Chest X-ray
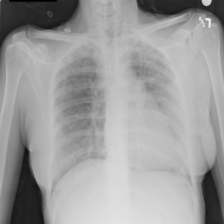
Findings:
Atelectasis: negative
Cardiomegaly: negative
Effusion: negative
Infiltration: negative
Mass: negative
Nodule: negative
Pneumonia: negative
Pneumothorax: negative
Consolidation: negative
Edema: negative
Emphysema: negative
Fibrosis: negative
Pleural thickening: negative
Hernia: negative